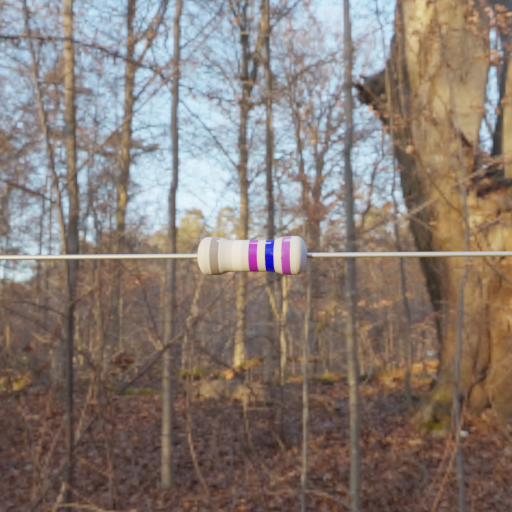
Resistor colour bands (in order): gray, white, violet, blue, violet